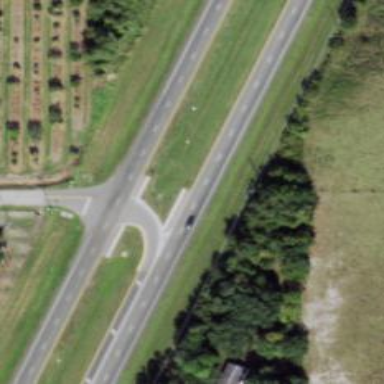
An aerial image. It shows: Trunk link highway.